Question: I can't seem to remove the margins from plots of spatial objects. Solutions posted to other types of plots don't seem to work in this case. Par's 'mai' and 'oma' arguments also fail. Very grateful for advice.
'''
library(maptools)
data(wrld_simpl)
bbox = cbind(c(179,179,-179,-179,179), c(89,-89,-89,89,89))
png('test.png', width=1000, height=500)
par(mai=c(0,0,0,0), oma=c(0,0,0,0))
plot(wrld_simpl, col='grey', bg='white', border=NA)
lines(bbox, col='red', lwd=3)
dev.off()
browseURL('test.png')
'''
The red bounding box should plot just inside the graphical output border.

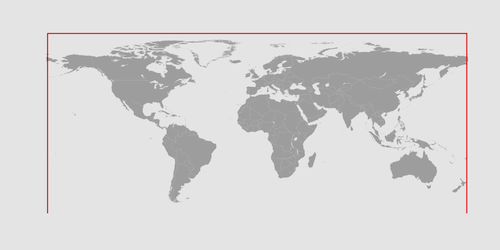
Answer: Edit: this answer was rewritten on 9 March 2019 to demonstrate an issue with the data set. The plotting approach is still correct, but the output may not be what was desired.
---
I take your question to mean,
> how do I plotting a map so that there is no padding around the map
data in the output image file.
This means plotting the map figure with no margins around the plot. Another requirement will be to plot the map with correct aspect ratio and in a defined latitude and longitude range. For a world map we need from 90 north to 90 south, and from 180 West to 180 east.
'''
require(maptools)
data(wrld_simpl)
# set up the output file
png('test.png', width=1200, height = 600, res = 300)
# define the plot and margins
par(ann = FALSE,
bg = "white",
bty = "n",
mai = c(0,0,0,0),
mgp = c(0, 0, 0),
oma = c(0,0,0,0),
omd = c(0,1,0,1),
omi = c(0,0,0,0),
usr = c(-180, 180, -90, 90),
pin = c(4,2),
plt = c(0,1,0,1),
pty = "m",
xaxs = 'i',
xaxt = 'n',
xpd = FALSE,
yaxs = 'i',
yaxt = 'n')
# plot the world map
plot(wrld_simpl,
col='grey',
bg='white',
border=NA,
ann=FALSE,
axes = FALSE)
# plot points at extremes
par(new = TRUE)
plot(c(0,0,-180,180),c(90,-90,0,0), type = "p", col = "red",pch="+", cex=0.5)
dev.off()
browseURL('test.png')
'''
The figure is defined to extend from the north to south poles, and to and from the anti-meridian. This is done using the usr... part of 'par()', where the graphic is set up.
To demonstrate the range of the plot relative to the edge of the graphic, I've added 4 red crosses. Those are at the north and south poles and at +/- 180 degrees along the equator, which was also where I set the limits of the plot.
The points show that the map is the right size east-west, and north-south. There is no land under the north pole, so that white area in the north is correct. It could look like a white border gap if one forgot about Arctic geography. But there is some white space in Antartica north of the south pole, which should be shown as land (and may have seemed to be a border around the image for some readers). I guess the fact there is no ocean or border that far south (and thus no need for a data point) causes trouble. I think the data in 'wrld_simpl' could be adjusted to deal with that.
Another option would be to adjust 'par()' so that the area plotted doesn't go as far south, but I'm not happy with that.
<URL>